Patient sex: M
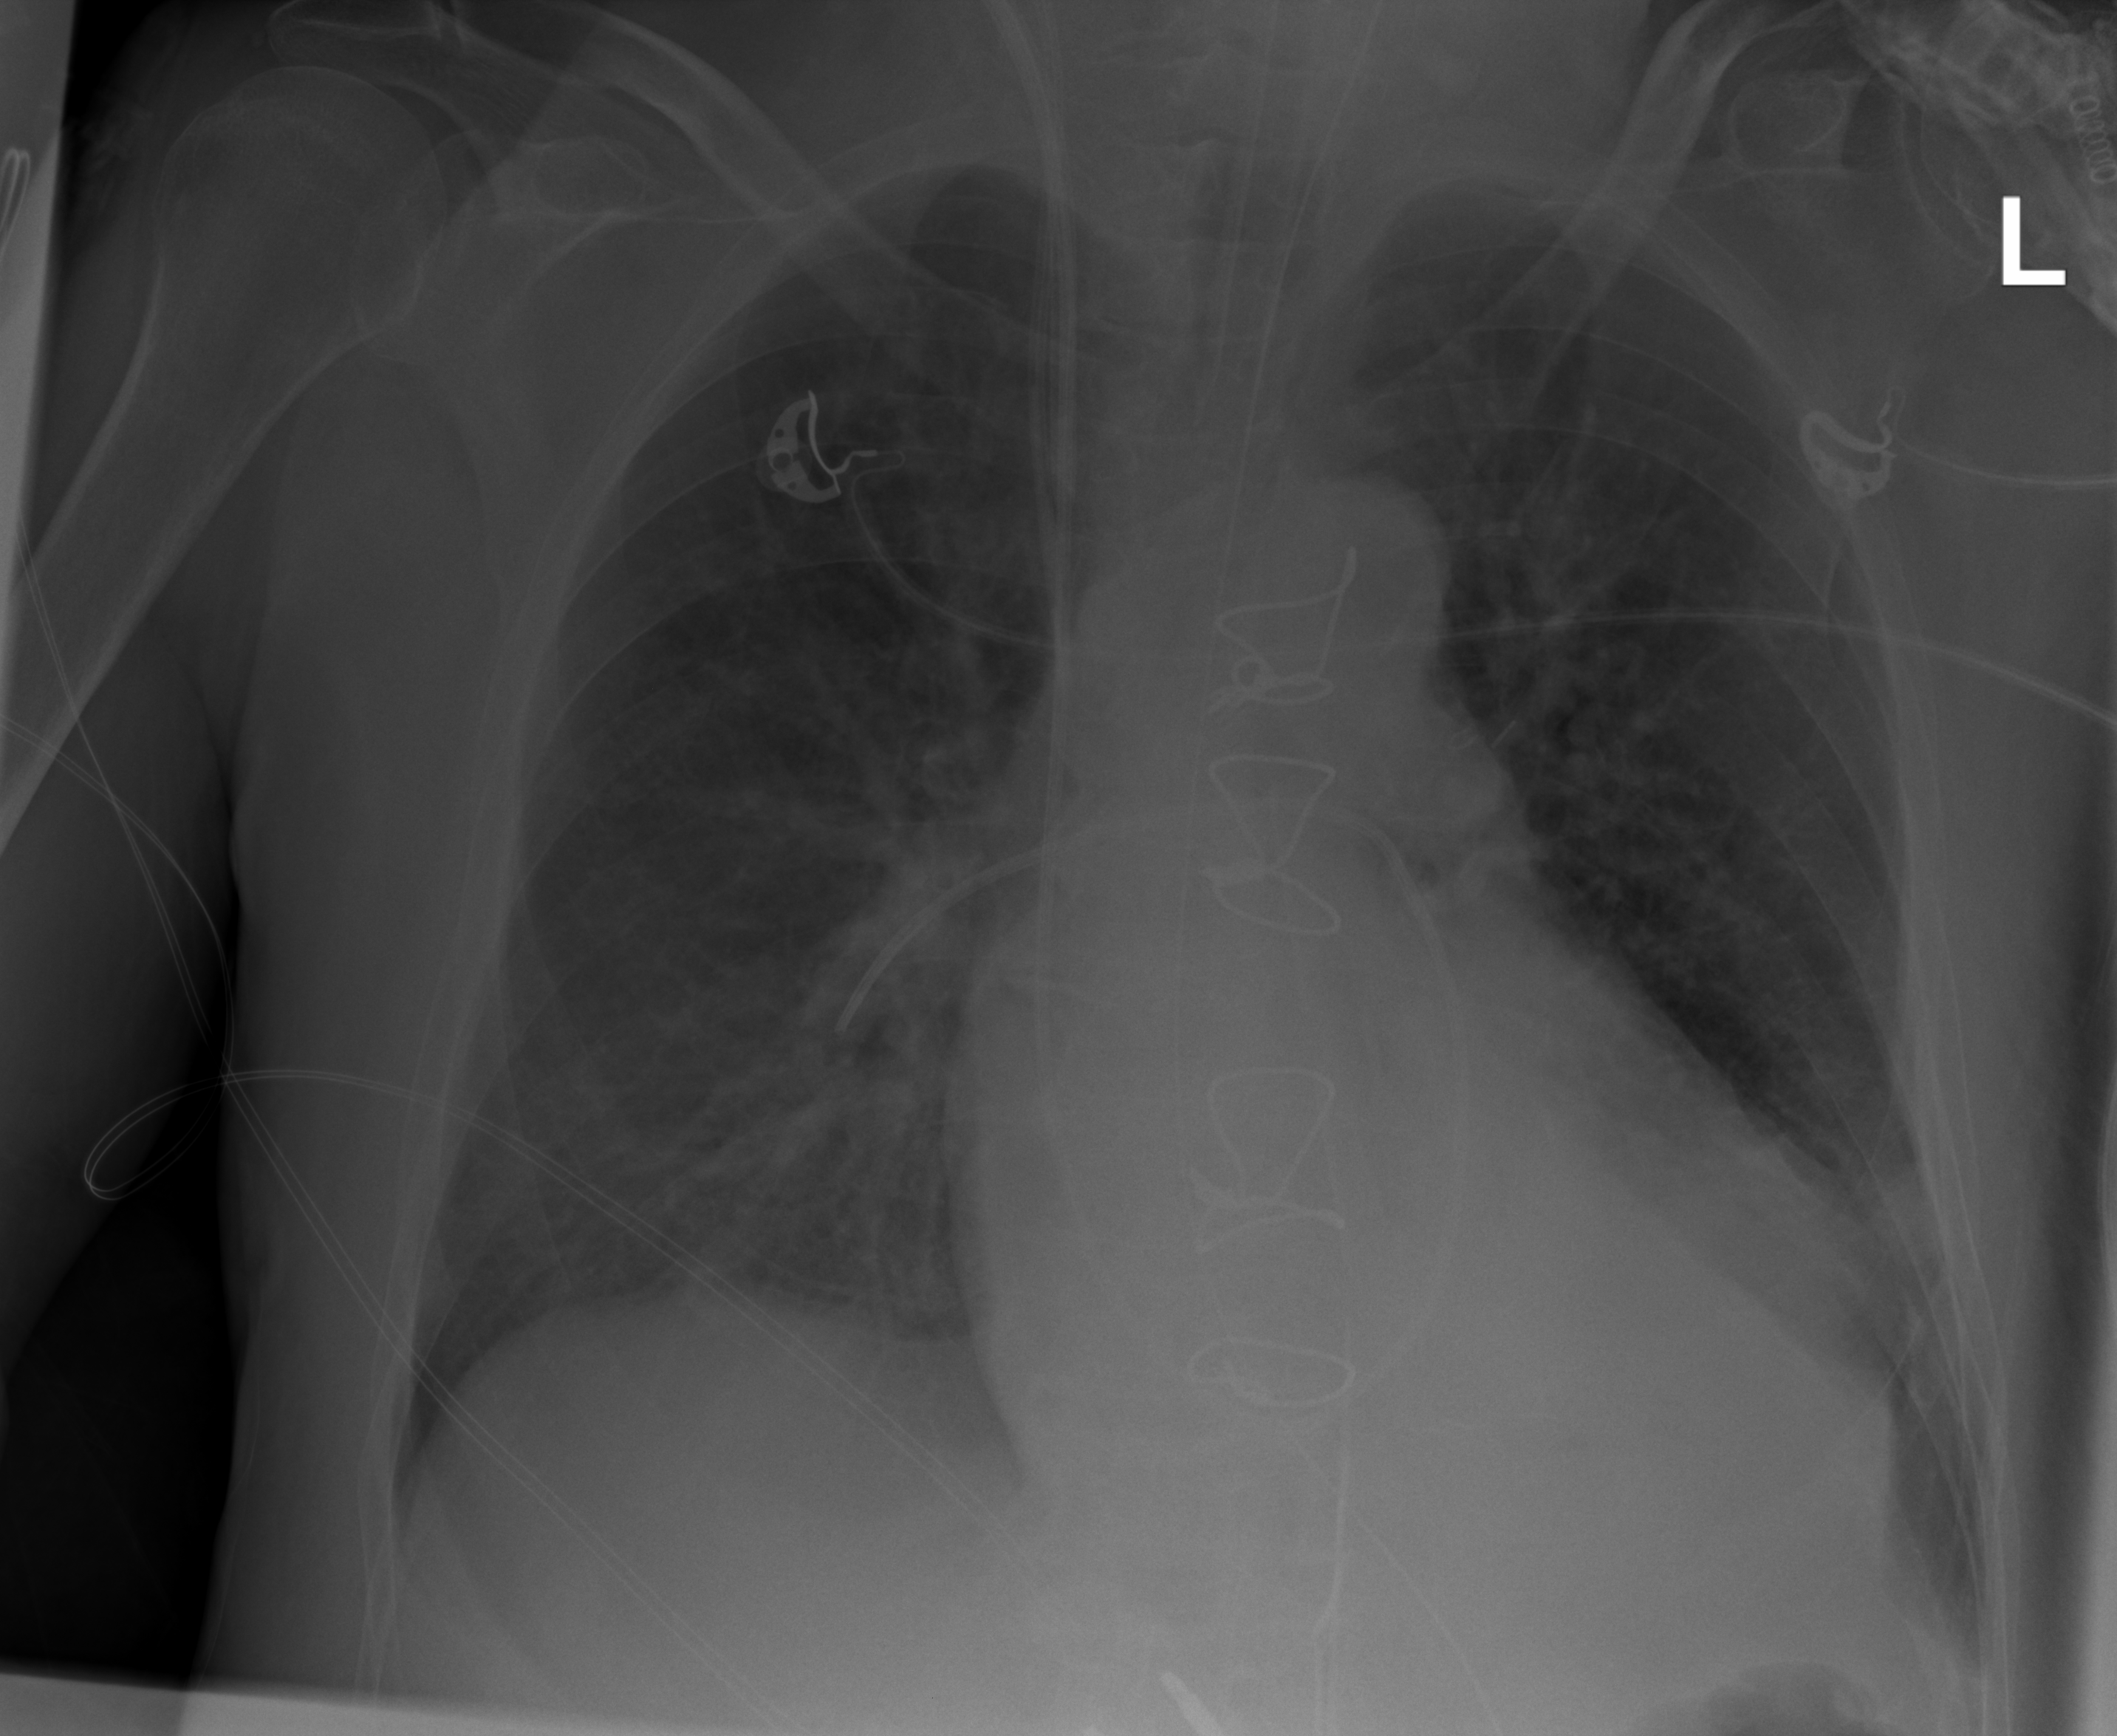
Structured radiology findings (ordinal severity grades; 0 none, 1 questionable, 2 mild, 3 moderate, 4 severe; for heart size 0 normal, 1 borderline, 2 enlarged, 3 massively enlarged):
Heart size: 2
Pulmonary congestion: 0
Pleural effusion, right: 0
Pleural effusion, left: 0
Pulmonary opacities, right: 2
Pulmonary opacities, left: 0
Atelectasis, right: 2
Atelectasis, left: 2